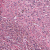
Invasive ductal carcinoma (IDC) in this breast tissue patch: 0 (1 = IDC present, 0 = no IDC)